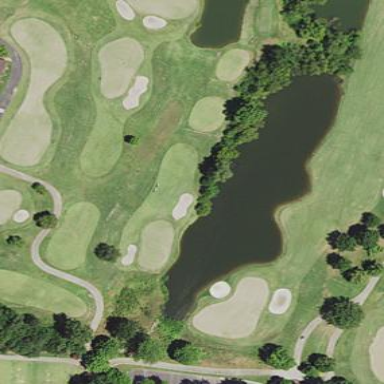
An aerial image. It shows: Picturesque scene of golf course with lateral water hazard.